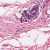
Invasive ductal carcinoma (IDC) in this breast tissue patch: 0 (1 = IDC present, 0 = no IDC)